Question: I am using a bootstrap time from <URL>. Can someone shed some light on it please? Also, I am a newbie.
Right panel needs to be moved up to the right of left panel.

'''
.timeline {
list-style: none;
padding: 20px 0 20px;
position: relative;
}
.timeline:before {
top: 0;
bottom: 0;
position: absolute;
content: " ";
width: 3px;
background-color: #eeeeee;
left: 50%;
margin-left: -1.5px;
}
.timeline > li {
margin-bottom: 20px;
position: relative;
}
.timeline > li:before,
.timeline > li:after {
content: " ";
display: table;
}
.timeline > li:after {
clear: both;
}
.timeline > li:before,
.timeline > li:after {
content: " ";
display: table;
}
.timeline > li:after {
clear: both;
}
.timeline > li > .timeline-panel {
width: 46%;
float: left;
border: 1px solid #d4d4d4;
border-radius: 2px;
padding: 20px;
position: relative;
-webkit-box-shadow: 0 1px 6px rgba(0, 0, 0, 0.175);
box-shadow: 0 1px 6px rgba(0, 0, 0, 0.175);
}
.timeline > li > .timeline-panel:before {
position: absolute;
top: 26px;
right: -15px;
display: inline-block;
border-top: 15px solid transparent;
border-left: 15px solid #ccc;
border-right: 0 solid #ccc;
border-bottom: 15px solid transparent;
content: " ";
}
.timeline > li > .timeline-panel:after {
position: absolute;
top: 27px;
right: -14px;
display: inline-block;
border-top: 14px solid transparent;
border-left: 14px solid #fff;
border-right: 0 solid #fff;
border-bottom: 14px solid transparent;
content: " ";
}
.timeline > li > .timeline-badge {
color: #fff;
width: 50px;
height: 50px;
line-height: 50px;
font-size: 1.4em;
text-align: center;
position: absolute;
top: 16px;
left: 50%;
margin-left: -25px;
background-color: #999999;
z-index: 100;
border-top-right-radius: 50%;
border-top-left-radius: 50%;
border-bottom-right-radius: 50%;
border-bottom-left-radius: 50%;
}
.timeline > li.timeline-inverted > .timeline-panel {
float: right;
}
.timeline > li.timeline-inverted > .timeline-panel:before {
border-left-width: 0;
border-right-width: 15px;
left: -15px;
right: auto;
}
.timeline > li.timeline-inverted > .timeline-panel:after {
border-left-width: 0;
border-right-width: 14px;
left: -14px;
right: auto;
}
.timeline-badge.primary {
background-color: #2e6da4 !important;
}
.timeline-badge.success {
background-color: #3f903f !important;
}
.timeline-badge.warning {
background-color: #f0ad4e !important;
}
.timeline-badge.danger {
background-color: #d9534f !important;
}
.timeline-badge.info {
background-color: #5bc0de !important;
}
.timeline-title {
margin-top: 0;
color: inherit;
}
.timeline-body > p,
.timeline-body > ul {
margin-bottom: 0;
}
.timeline-body > p + p {
margin-top: 5px;
}
@media (max-width: 767px) {
ul.timeline:before {
left: 40px;
}
ul.timeline > li > .timeline-panel {
width: calc(100% - 90px);
width: -moz-calc(100% - 90px);
width: -webkit-calc(100% - 90px);
}
ul.timeline > li > .timeline-badge {
left: 15px;
margin-left: 0;
top: 16px;
}
ul.timeline > li > .timeline-panel {
float: right;
}
ul.timeline > li > .timeline-panel:before {
border-left-width: 0;
border-right-width: 15px;
left: -15px;
right: auto;
}
ul.timeline > li > .timeline-panel:after {
border-left-width: 0;
border-right-width: 14px;
left: -14px;
right: auto;
}
}
'''
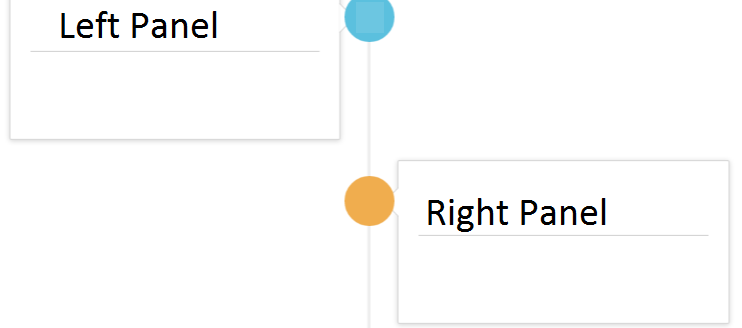
Answer: I think you are looking for a solution like this: <URL>
Only as an example for the first events, check for myinverted in the css